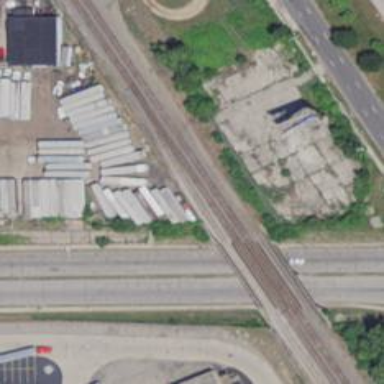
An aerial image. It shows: Railway siding for service.